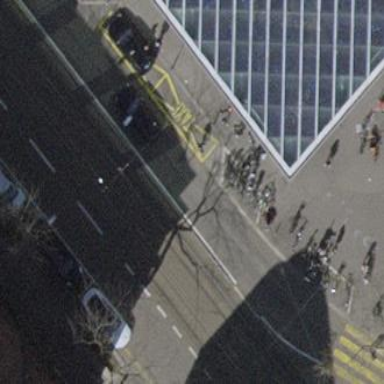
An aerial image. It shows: Parking lane for vehicles.